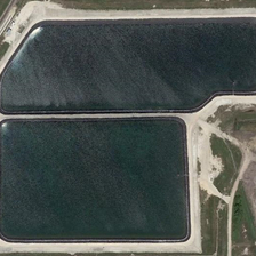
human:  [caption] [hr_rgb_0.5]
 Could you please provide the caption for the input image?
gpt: There are two roads around the pond.

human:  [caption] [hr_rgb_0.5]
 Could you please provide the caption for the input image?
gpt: There are two roads to the lake.

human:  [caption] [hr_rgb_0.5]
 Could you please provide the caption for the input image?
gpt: There are two ways

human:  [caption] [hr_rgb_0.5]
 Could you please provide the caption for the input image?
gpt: There are two roads around the lake.

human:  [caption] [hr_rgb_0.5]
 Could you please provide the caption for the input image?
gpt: There are two roads leading to the lake.